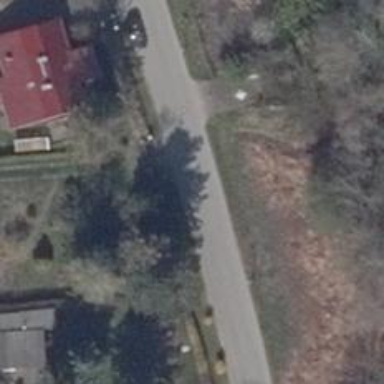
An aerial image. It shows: Driveway leading to service road.